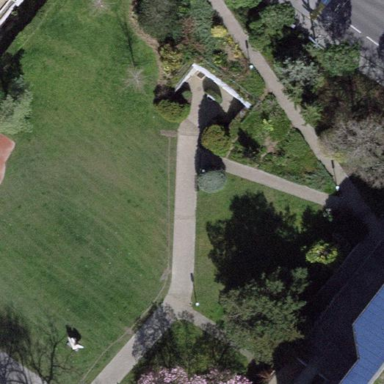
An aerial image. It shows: Lovely park for leisure and relaxation.